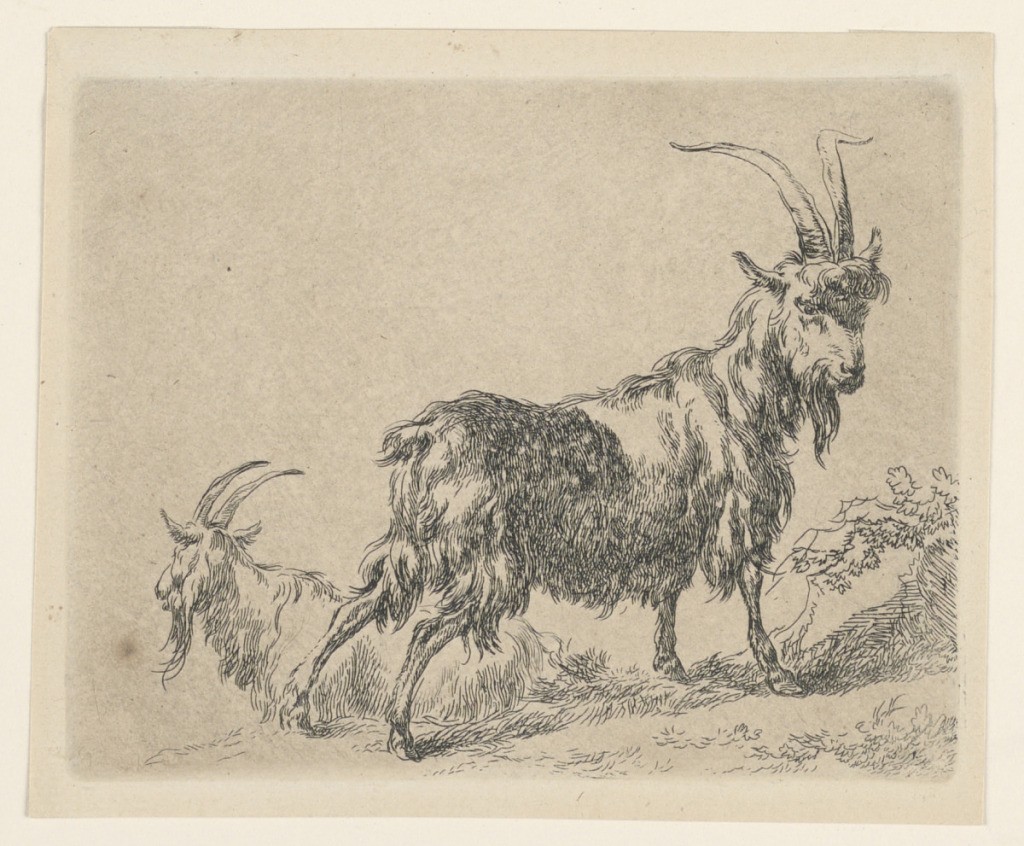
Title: Two Goats, from Berchem's "Animalia" (Animals) [ Animalia ad vivum delineata et aqua forti aeri impressa Studio et Arte Nicolai Berchem]
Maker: Nicolaes Berchem, Dutch, 1620–1683
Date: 1635–83
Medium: Etching on paper
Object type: Print
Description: In froeground, a young goat standing in side view, toward right. His head in frontal position. At left, another goat lying in side view facing left. No inscriptions.